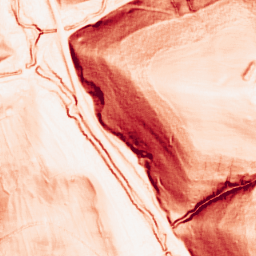
Category: morphological
Decomposition family: morphological_square
Decomposition parameters: operation: gradient
size: 3
Upsampling method: bilinear
Upsampling parameters: scale: 4
Upsampling scale: 4